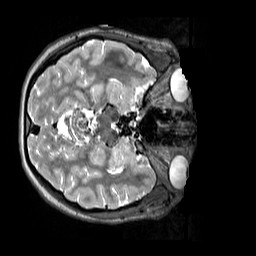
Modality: T2w
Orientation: axial
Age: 12
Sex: female
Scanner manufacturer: siemens
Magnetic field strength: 3 T
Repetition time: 3.2 s
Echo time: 0.408 s